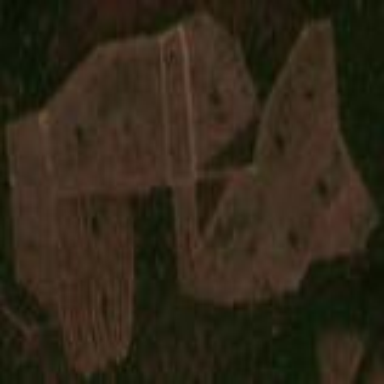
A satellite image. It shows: Logging area.